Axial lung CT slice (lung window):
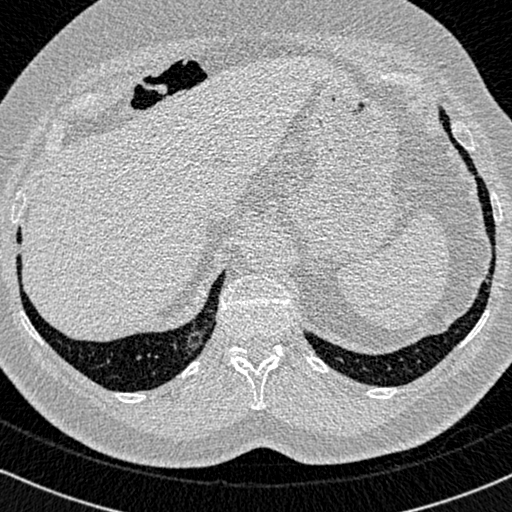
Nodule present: no